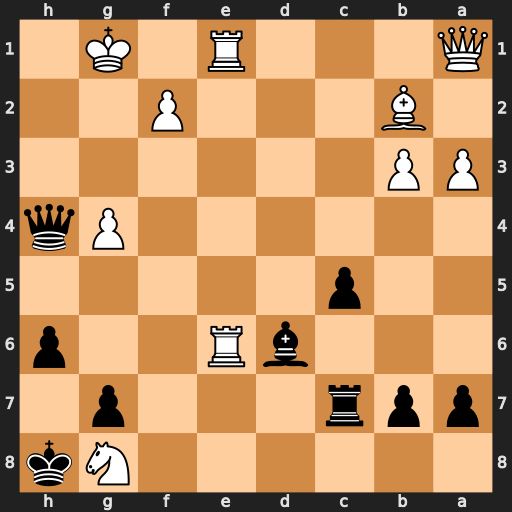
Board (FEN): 6Nk/ppr3p1/3bR2p/2p5/6Pq/PP6/1B3P2/Q3R1K1
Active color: b
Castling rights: -
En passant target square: -
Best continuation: Qxg4+ Kf1 Qh3+ Ke2 Qxe6+